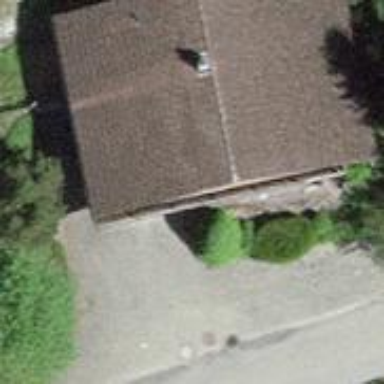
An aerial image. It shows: Simple and straightforward house.